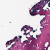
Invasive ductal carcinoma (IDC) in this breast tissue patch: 0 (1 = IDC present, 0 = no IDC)